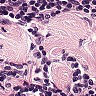
Metastatic tissue present: no